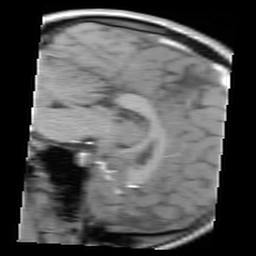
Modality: FLASH
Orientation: sagittal
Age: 22
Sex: male
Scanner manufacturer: siemens
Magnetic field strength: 3 T
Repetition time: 0.245 s
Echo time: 0.0026 s